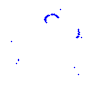
Particle: pion